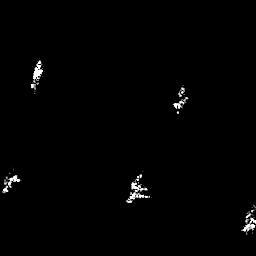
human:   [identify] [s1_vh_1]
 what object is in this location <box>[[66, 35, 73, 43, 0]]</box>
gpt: <ref>1 small ship at the right</ref>